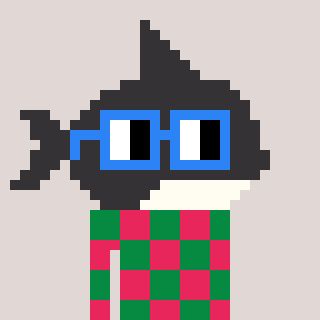
a pixel art character with square blue glasses, a orca-shaped head and a redpinkish-colored body on a warm background